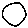
Label: circle